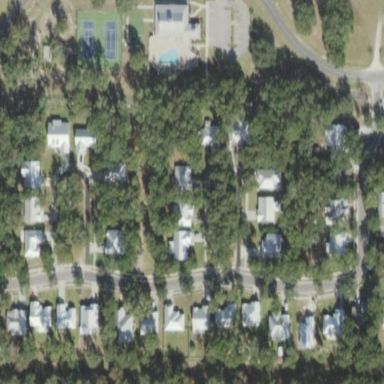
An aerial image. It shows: Residential area consisting of single-family homes.